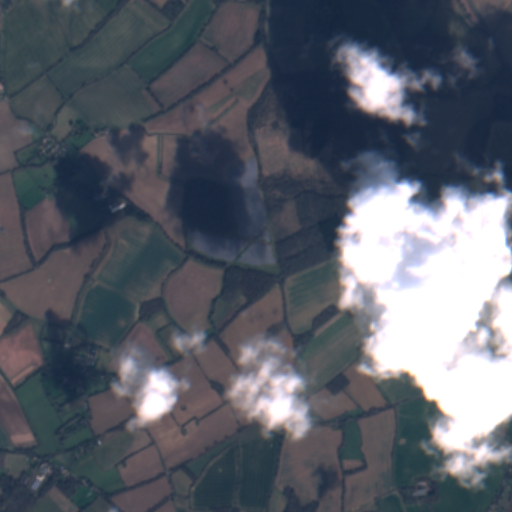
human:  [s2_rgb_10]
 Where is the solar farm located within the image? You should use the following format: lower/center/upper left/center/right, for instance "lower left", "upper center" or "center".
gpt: The solar farm is located in the upper center of the image.
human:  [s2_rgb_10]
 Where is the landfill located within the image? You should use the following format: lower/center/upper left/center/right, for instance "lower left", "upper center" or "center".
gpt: There is no landfill in the image.